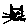
Label: cat